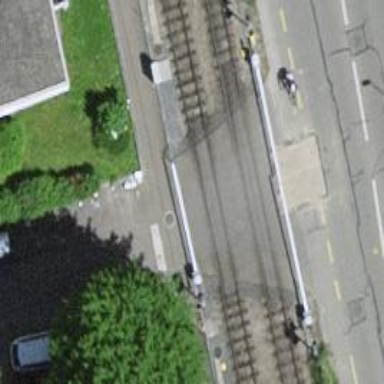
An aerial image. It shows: Railway level crossing.